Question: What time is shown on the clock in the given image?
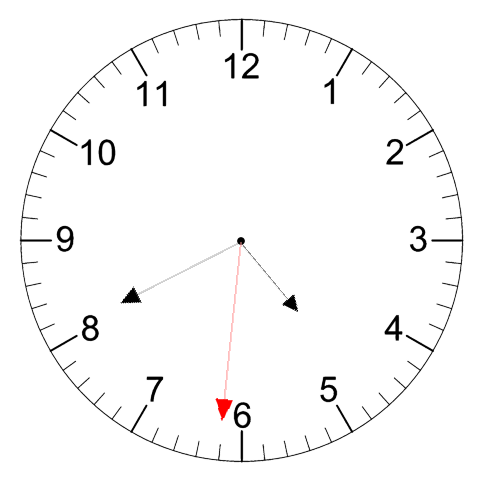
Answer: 04:40:31